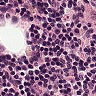
Metastatic tissue present: no